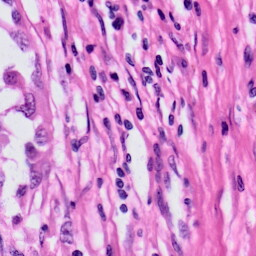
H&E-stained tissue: Skin